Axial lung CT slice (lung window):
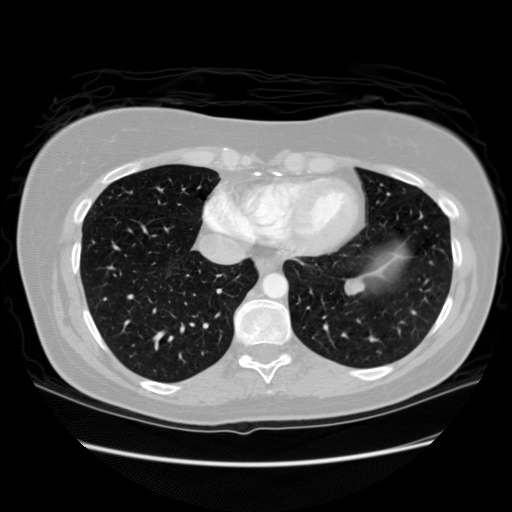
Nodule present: yes
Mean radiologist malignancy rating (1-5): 3.5